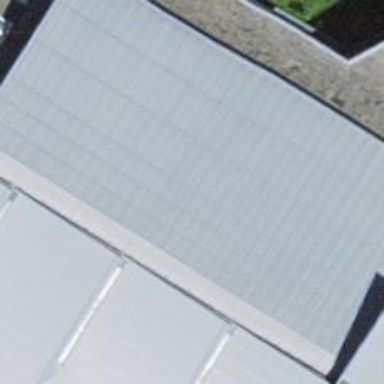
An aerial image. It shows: Solar photovoltaic panel generator.